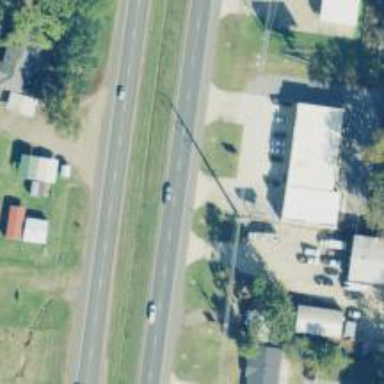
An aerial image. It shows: Power pole.